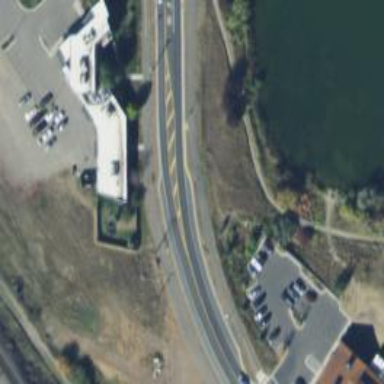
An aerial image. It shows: Tertiary road with asphalt surface and cycle track.